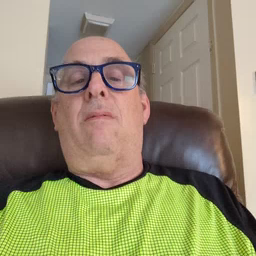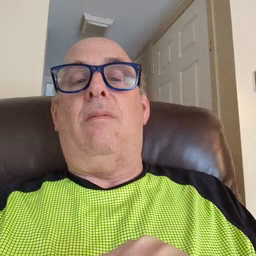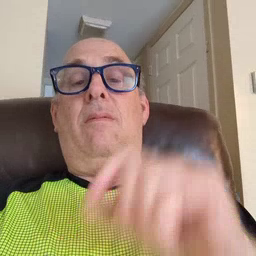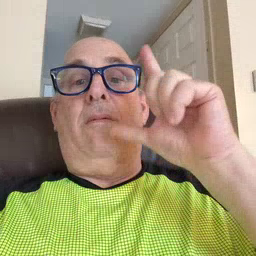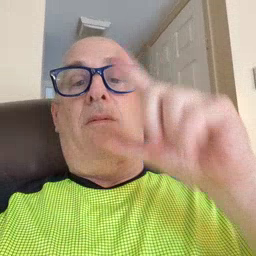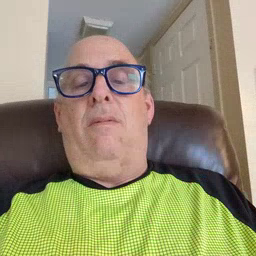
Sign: awake